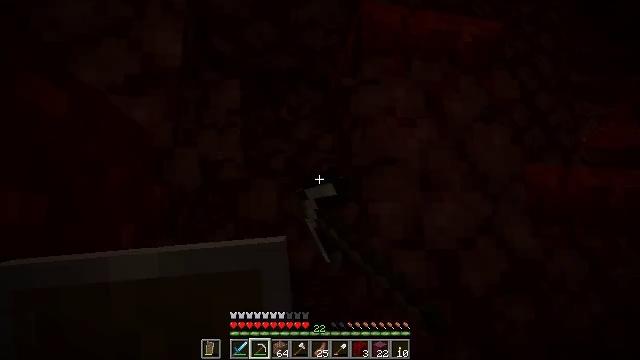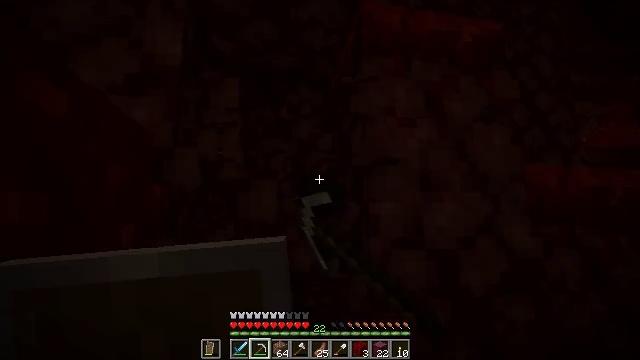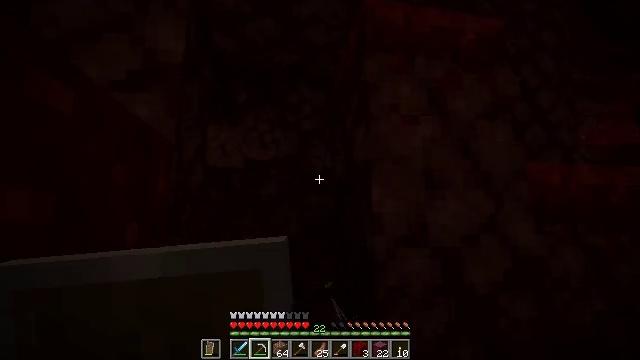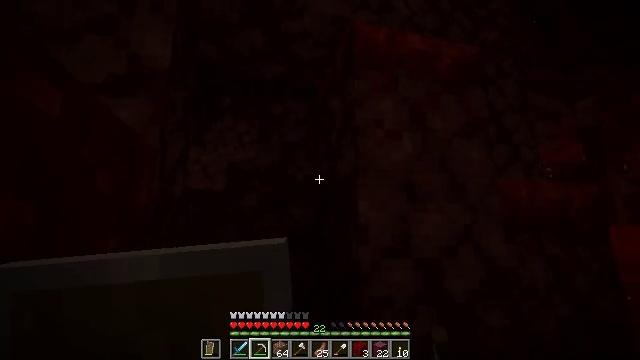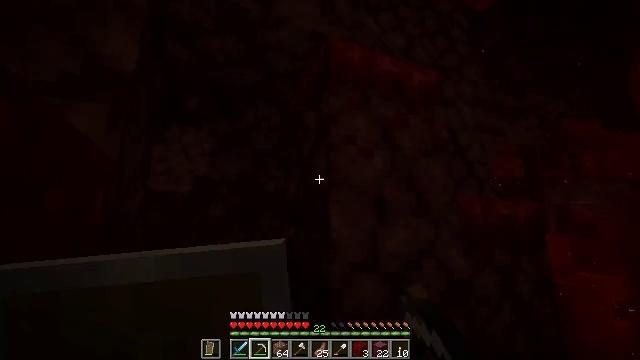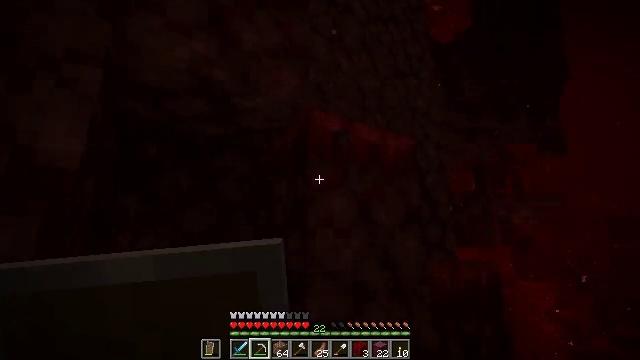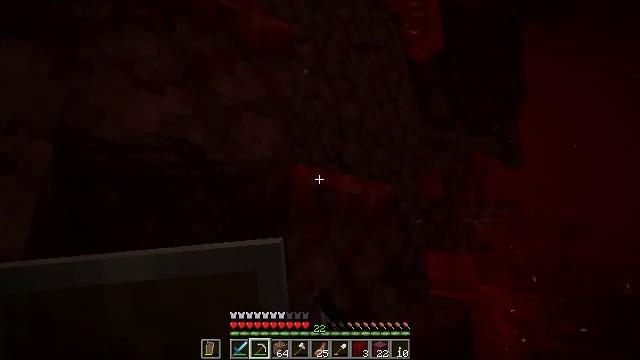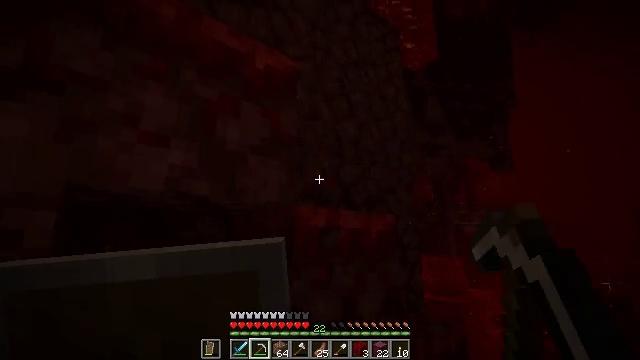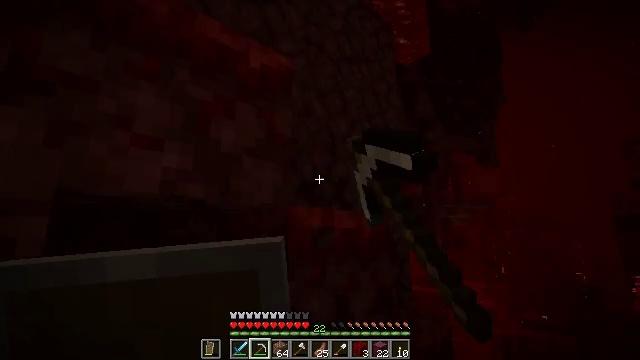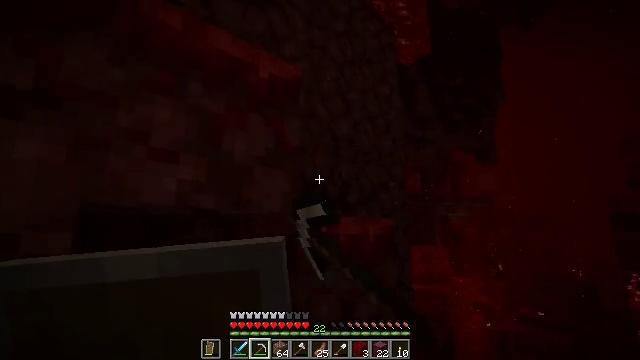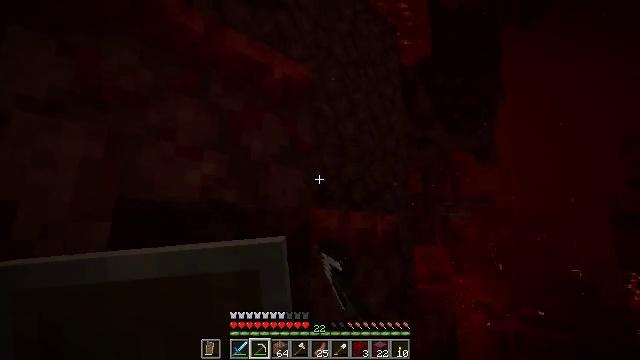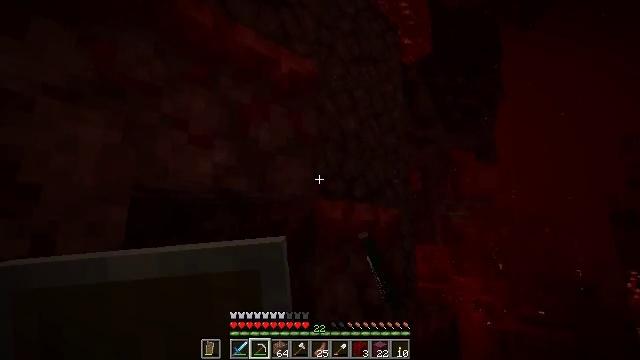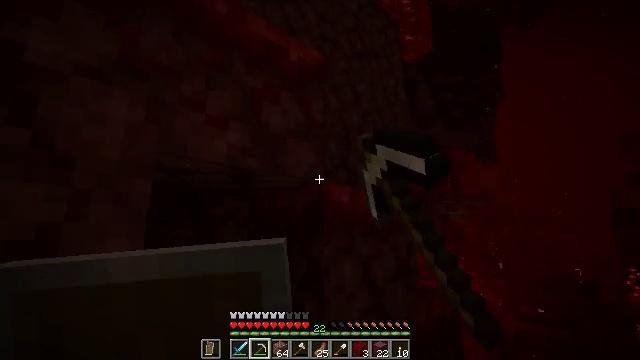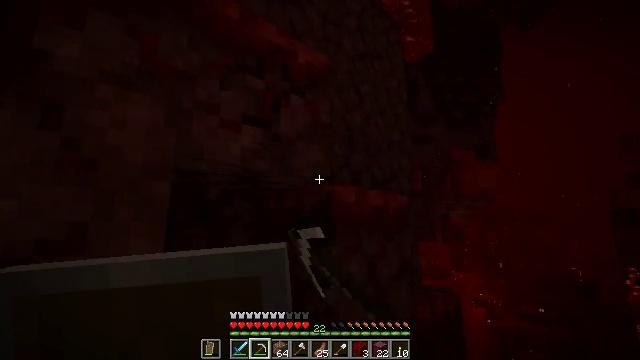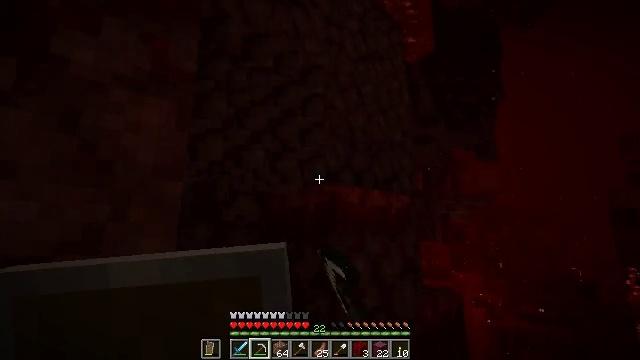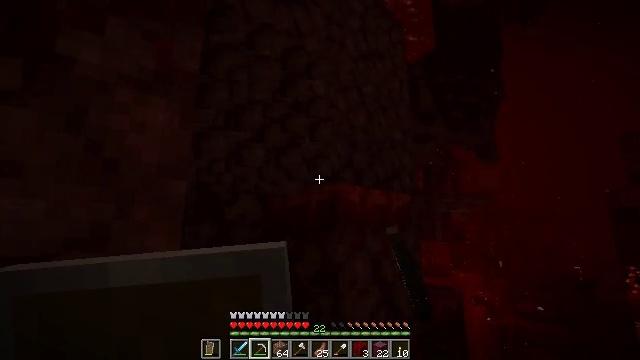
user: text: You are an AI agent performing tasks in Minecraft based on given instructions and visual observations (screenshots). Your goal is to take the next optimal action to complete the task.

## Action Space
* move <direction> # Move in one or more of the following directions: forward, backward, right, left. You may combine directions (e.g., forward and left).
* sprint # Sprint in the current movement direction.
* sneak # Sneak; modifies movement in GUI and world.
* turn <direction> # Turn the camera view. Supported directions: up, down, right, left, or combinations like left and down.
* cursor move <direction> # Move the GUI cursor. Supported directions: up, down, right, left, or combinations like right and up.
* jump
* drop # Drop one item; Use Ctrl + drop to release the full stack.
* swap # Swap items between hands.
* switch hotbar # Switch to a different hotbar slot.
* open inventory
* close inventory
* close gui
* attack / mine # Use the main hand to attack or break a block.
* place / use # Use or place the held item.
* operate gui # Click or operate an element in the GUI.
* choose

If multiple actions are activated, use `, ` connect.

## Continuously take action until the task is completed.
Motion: motion action
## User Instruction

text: Break crimson nylium for resources.
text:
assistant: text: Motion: move forward, attack / mine
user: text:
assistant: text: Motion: move forward and move left, attack / mine
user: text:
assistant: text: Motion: move forward and move left, turn right and up, attack / mine
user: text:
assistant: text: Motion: move forward and move left, turn right and up, attack / mine, jump
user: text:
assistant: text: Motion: move left, turn right, attack / mine, jump
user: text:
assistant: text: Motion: move left, turn right, attack / mine, jump
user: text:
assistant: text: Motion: move left, turn right, attack / mine, jump
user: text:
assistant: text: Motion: move left, turn right and down, attack / mine
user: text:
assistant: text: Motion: attack / mine
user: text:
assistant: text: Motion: attack / mine
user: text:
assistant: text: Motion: attack / mine
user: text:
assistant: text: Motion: attack / mine
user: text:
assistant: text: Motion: attack / mine
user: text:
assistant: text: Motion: attack / mine
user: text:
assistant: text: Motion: attack / mine
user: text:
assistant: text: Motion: turn left and up, attack / mine
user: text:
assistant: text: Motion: turn left and up, attack / mine
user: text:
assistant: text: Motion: turn left, attack / mine
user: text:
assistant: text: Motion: attack / mine